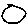
Label: circle